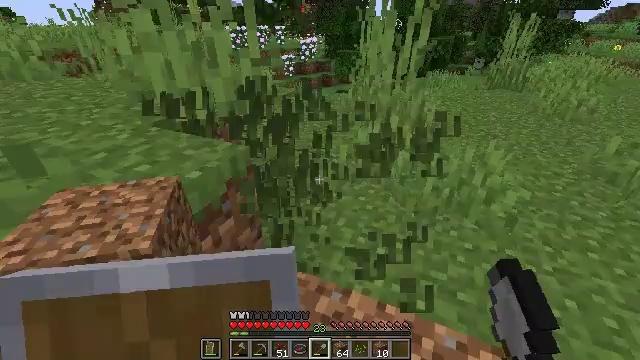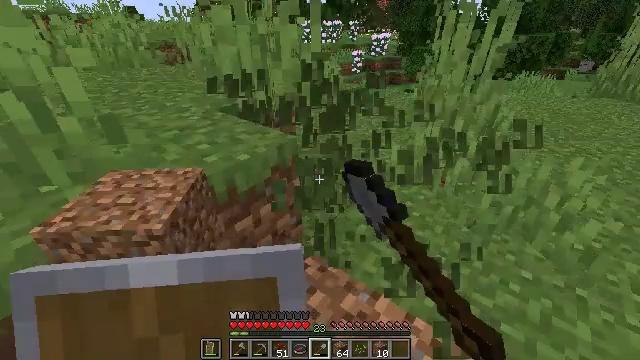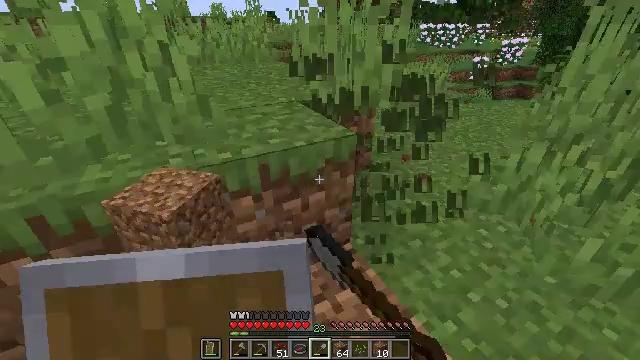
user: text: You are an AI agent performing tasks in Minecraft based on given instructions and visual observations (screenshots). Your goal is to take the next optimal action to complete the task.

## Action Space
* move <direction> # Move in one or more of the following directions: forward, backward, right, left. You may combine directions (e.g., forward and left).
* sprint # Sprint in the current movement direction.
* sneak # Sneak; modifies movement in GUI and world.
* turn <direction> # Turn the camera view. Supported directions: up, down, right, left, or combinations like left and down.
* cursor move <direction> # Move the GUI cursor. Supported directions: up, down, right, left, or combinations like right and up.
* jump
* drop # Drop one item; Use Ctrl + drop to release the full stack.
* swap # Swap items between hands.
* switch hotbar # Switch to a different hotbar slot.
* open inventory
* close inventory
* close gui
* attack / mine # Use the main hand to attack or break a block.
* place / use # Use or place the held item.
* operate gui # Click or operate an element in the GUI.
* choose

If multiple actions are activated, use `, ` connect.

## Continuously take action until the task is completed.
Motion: motion action
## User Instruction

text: Remove the tall grass to clear the area.
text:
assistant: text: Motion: move right, turn left, attack / mine
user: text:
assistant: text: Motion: move right, turn left, attack / mine
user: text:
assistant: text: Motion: attack / mine